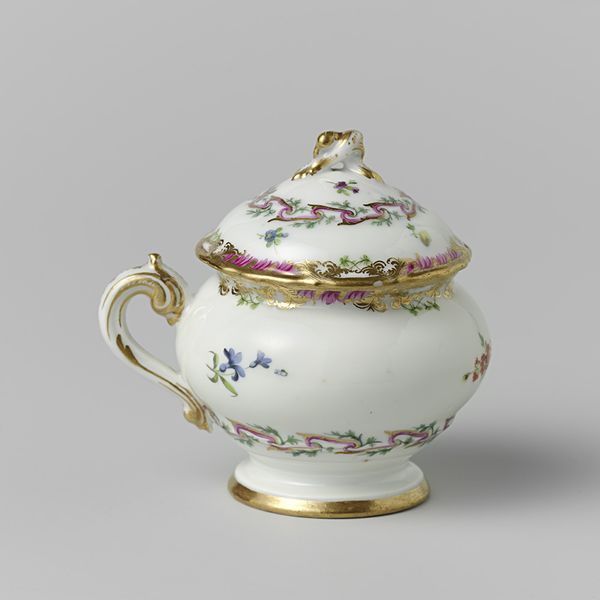
Titel: Pasteipot, rond, met deksel en oor, behorend bij een servies met geslingerd lintmotief met bladertakken, bloemboeketten en gestrooide bloemtakken
Künstler: Manufactuur Oud-Loosdrecht
Standort: Amsterdam
Institution: Rijksmuseum
Schlagwörter: blue, ornate, red, white, gilded, gold, golden, green, modern, old, tea, flowers, pattern, picture, pink, pot, vase, flower, background, head, eyes, decoration, gilt, color, purple, glass, photo, leaves, colors, shiny, ceramic, floral, top, cup, paint, simple, teapot, china, pottery, bronze, round, pitcher, porcelain, porcellain, bowl, painted, shape, parts, cream, pour, kettle, jar, frog, vintage, lid, delicate, handle, sugar, rim, holder, porcelin, asain, sugar bowl, cermaic, purple blue, porcelien